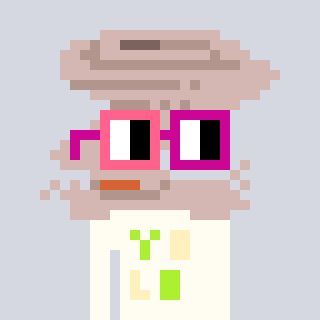
a pixel art character with square pink and red glasses, a tornado-shaped head and a grayscale-colored body on a cool background